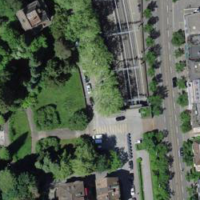
EUNIS habitat code: 53
Species observed at this site:
Sambucus nigra
Carduelis carduelis